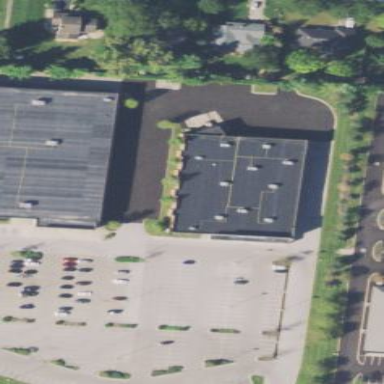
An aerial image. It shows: Building.